Question: I'm trying to make a simple directed graph using d3.
I have the basic graph up and running referring to the examples <URL>
The issue I'm facing is that for my use case, I need to have different widths for the edges based on the specified weight of the edge. Now when I try to change the "stroke-width" property, the widths of the arrow markers also becomes very large (attaching a screenshot).
I would be really thankful if someone could point to a specific example or offer suggestions for a quick workaround for this.
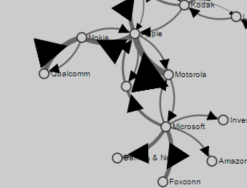
Answer: You can give the marker the 'markerUnits' attribute with 'userSpaceOnUse' value, which overrides that default sizing behavior:
'''
.attr('markerUnits', 'userSpaceOnUse')
'''